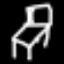
Label: chair